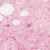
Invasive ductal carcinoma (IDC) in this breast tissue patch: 0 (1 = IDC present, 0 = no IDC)